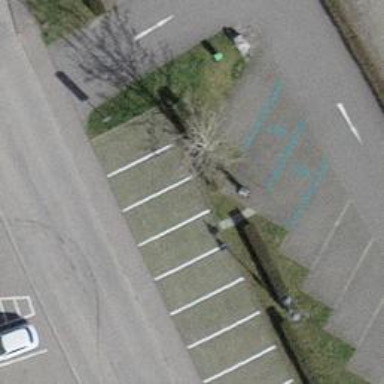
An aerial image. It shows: Charging station.